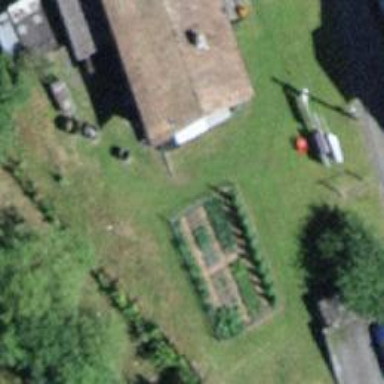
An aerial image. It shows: Garden area designated for leisure land.